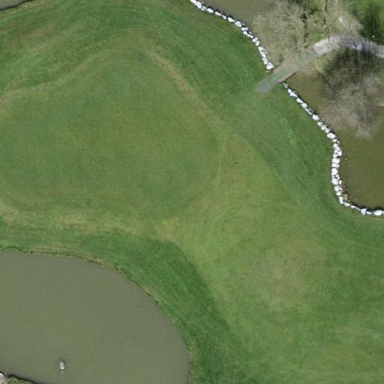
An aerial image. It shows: Rough area in golf course.